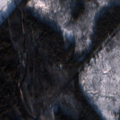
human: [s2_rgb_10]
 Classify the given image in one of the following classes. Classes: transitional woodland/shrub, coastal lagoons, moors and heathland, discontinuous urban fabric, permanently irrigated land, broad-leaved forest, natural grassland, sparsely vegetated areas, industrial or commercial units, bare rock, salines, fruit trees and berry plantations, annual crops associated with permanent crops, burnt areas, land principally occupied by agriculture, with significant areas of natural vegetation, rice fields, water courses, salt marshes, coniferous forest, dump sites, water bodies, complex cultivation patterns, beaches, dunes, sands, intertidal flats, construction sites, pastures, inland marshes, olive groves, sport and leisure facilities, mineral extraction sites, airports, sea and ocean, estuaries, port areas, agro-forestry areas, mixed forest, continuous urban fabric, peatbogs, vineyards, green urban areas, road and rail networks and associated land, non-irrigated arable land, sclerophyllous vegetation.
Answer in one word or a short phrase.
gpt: non-irrigated arable land, broad-leaved forest, coniferous forest, mixed forest